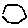
Label: hexagon